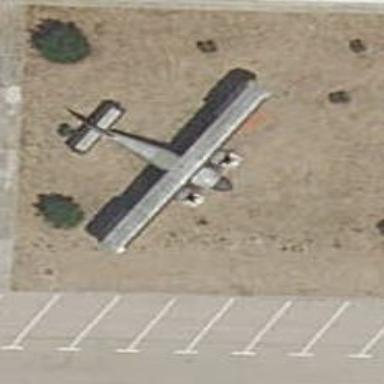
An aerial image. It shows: Historic aircraft.